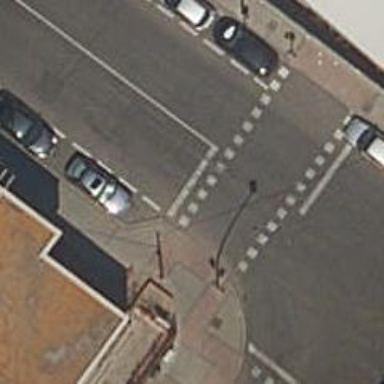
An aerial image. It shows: Road with traffic signals controlling the flow of traffic.